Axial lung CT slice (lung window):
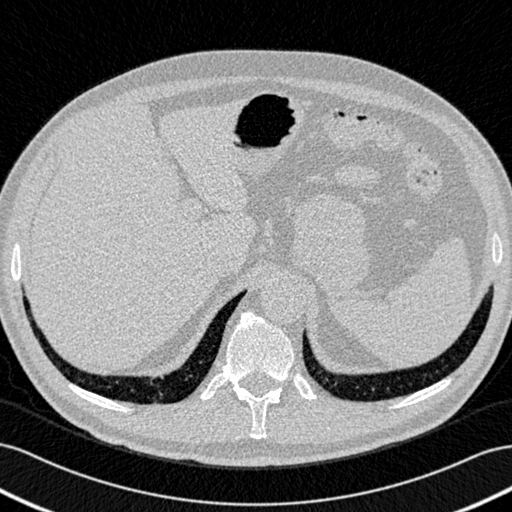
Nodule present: no